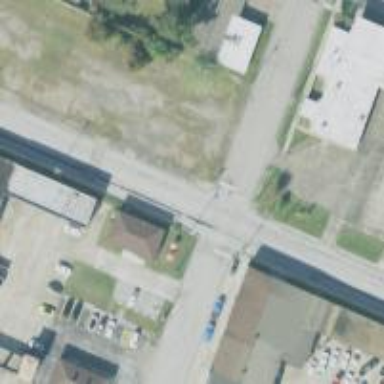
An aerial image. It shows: Road with stop sign.